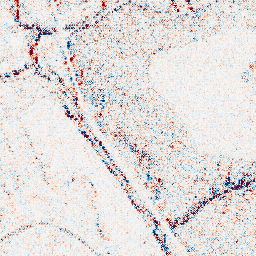
Category: wavelet
Decomposition family: wavelet_biorthogonal
Decomposition parameters: wavelet: bior2.4
level: 1
Upsampling method: quartic
Upsampling parameters: scale: 8
Upsampling scale: 8